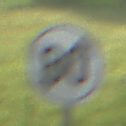
Verkehrszeichen: EndeGeschwindigkeit80
Umgebung: Outdoor, Special
Tageszeit: SunriseSunset
Wetter: Clear
Licht: Natural
Jahreszeit: NotSpecified
Kontrast: MediumContrast